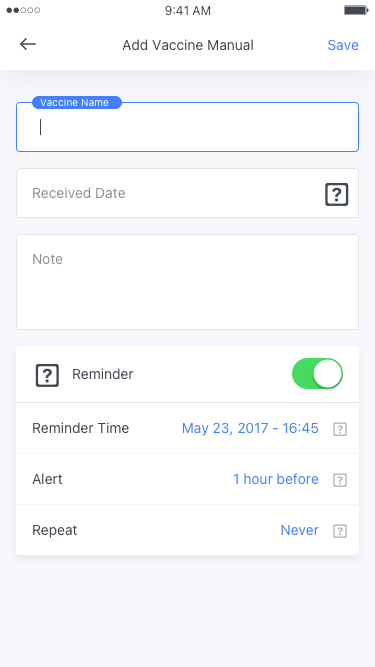
Text in this UI design:
Reminder
Optional